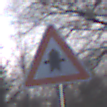
Verkehrszeichen: Vorfahrt
Umgebung: Outdoor, Nature
Tageszeit: MorningAfternoon
Wetter: PartlyCloudy
Licht: Natural
Jahreszeit: NotSpecified
Kontrast: HighContrast